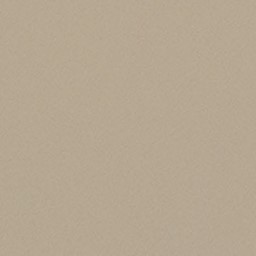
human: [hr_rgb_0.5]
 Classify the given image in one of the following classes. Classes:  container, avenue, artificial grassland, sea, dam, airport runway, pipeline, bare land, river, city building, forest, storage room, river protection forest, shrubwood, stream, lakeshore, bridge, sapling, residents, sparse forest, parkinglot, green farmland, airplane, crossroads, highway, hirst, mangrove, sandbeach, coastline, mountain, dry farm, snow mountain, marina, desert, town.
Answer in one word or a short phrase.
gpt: desert